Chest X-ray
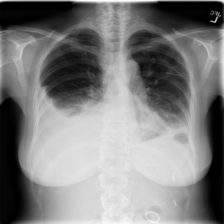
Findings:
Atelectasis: negative
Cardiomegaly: negative
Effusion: positive
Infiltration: negative
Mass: negative
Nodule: negative
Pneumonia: negative
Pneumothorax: negative
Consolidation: negative
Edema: negative
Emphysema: negative
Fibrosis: negative
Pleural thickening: negative
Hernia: negative